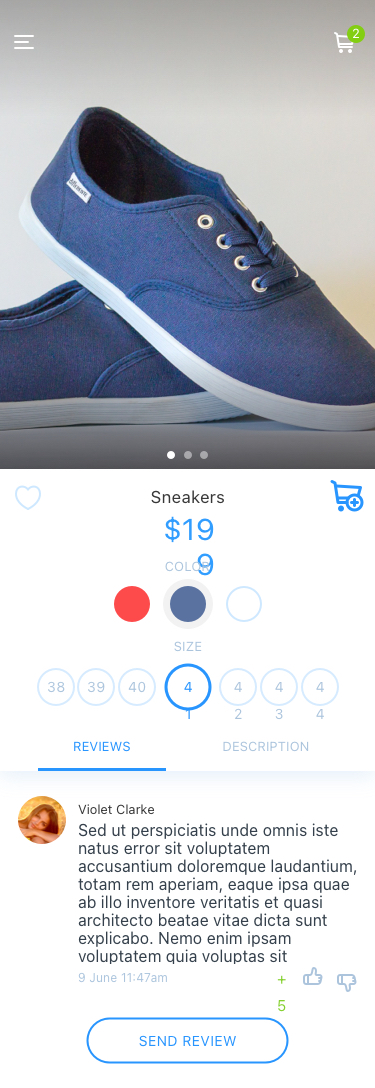
Text in this UI design:
Sneakers
Violet Clarke
Sed ut perspiciatis unde omnis iste natus error sit voluptatem accusantium doloremque laudantium, totam rem aperiam, eaque ipsa quae ab illo inventore veritatis et quasi architecto beatae vitae dicta sunt explicabo. Nemo enim ipsam voluptatem quia voluptas sit aspernatur aut odit aut fugit, sed quia consequuntur magni dolores eos qui ratione voluptatem sequi nesciunt. Neque porro quisquam est, qui dolorem ipsum quia dolor sit amet, consectetur, adipisci velit, sed quia non numquam eius modi tempora incidunt ut labore et dolore magnam aliquam quaerat voluptatem. Ut enim ad minima veniam, quis nostrum exercitationem ullam corporis suscipit laboriosam, nisi ut aliquid ex ea commodi consequatur? Quis autem vel eum iure reprehenderit qui in ea voluptate velit esse quam nihil molestiae consequatur, vel illum qui dolorem eum fugiat quo voluptas nulla pariatur? At vero eos et accusamus et iusto odio dignissimos ducimus qui blanditiis praesentium voluptatum deleniti atque corrupti quos dolores et quas molestias excepturi sint occaecati cupiditate non provident, similique sunt in culpa qui officia deserunt mollitia animi, id est laborum et dolorum fuga. Et harum quidem rerum facilis est et expedita distinctio.
9 June 11:47am
+5
$199
Color
Size
41
42
43
44
40
39
38
Reviews
Description
2